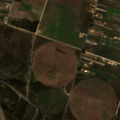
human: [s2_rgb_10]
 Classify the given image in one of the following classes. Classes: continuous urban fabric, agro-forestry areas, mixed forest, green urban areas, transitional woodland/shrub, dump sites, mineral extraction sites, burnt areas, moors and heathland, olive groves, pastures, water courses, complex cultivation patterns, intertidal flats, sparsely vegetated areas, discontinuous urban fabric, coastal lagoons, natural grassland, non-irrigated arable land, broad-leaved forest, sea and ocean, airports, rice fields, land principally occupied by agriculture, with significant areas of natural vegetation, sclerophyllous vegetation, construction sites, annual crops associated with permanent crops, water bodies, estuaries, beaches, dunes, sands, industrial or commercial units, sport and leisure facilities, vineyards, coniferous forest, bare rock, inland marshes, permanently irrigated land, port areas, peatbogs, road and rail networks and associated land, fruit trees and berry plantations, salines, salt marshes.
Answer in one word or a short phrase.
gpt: road and rail networks and associated land, permanently irrigated land, complex cultivation patterns, land principally occupied by agriculture, with significant areas of natural vegetation, broad-leaved forest, mixed forest, transitional woodland/shrub